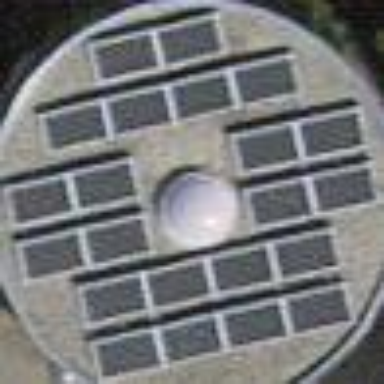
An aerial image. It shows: Solar power generator using photovoltaic method with solar photovoltaic panel types.